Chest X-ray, PA view. Patient: 40 years old, sex F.
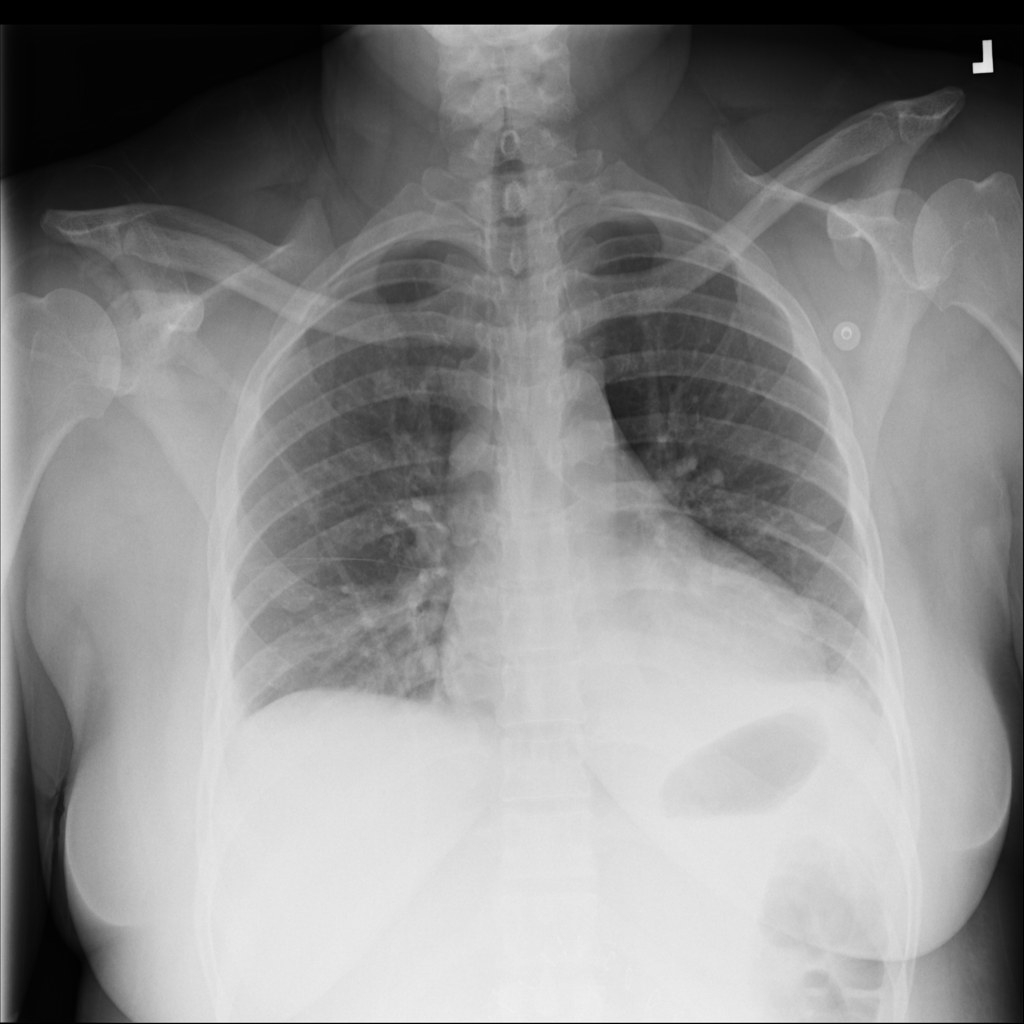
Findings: Atelectasis, Effusion, Infiltration